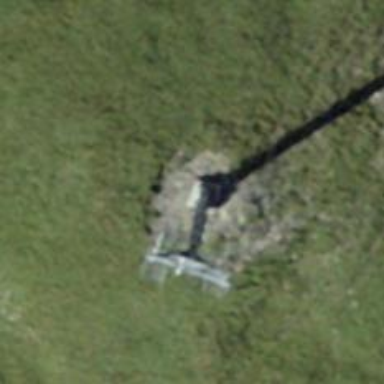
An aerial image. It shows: Pylon for aerialway.